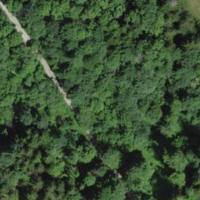
EUNIS habitat code: 41
Species observed at this site:
Symphoricarpos albus